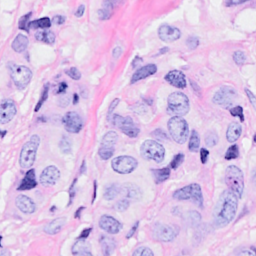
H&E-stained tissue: Breast